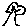
Label: tree